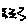
Label: zigzag